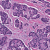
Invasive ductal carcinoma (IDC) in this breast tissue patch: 1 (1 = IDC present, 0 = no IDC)